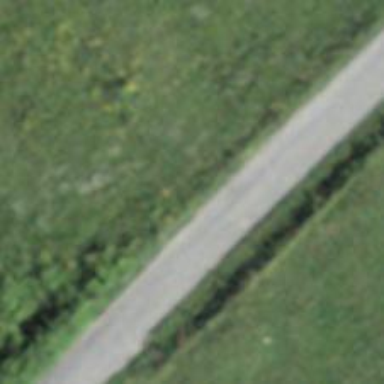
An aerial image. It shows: Unclassified road.